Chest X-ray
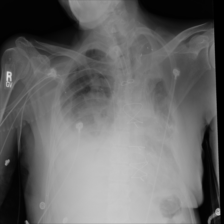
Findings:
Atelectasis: negative
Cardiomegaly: negative
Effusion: positive
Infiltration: positive
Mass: negative
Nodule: negative
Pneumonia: negative
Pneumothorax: negative
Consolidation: negative
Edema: negative
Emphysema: negative
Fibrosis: negative
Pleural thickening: negative
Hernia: negative